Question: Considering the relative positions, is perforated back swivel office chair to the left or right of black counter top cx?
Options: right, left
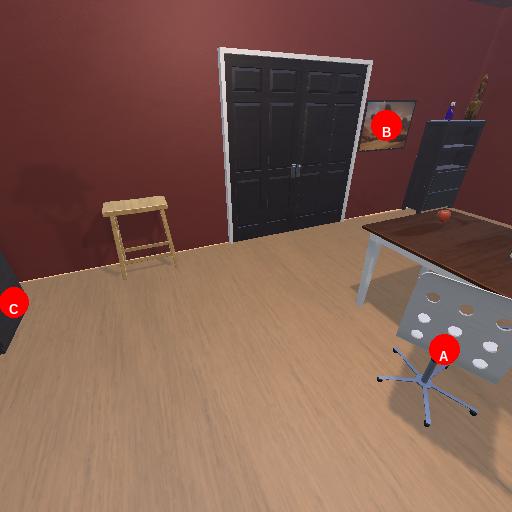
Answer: right